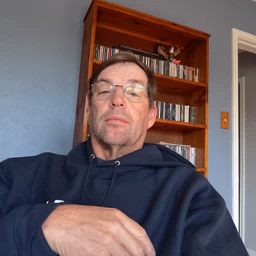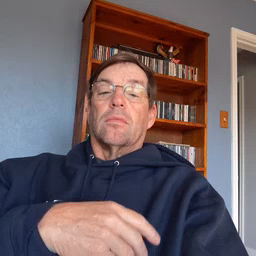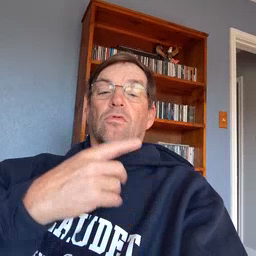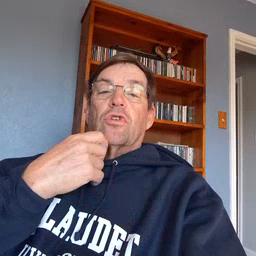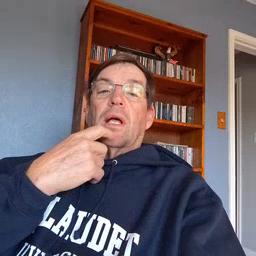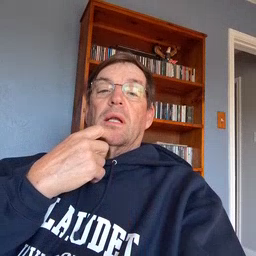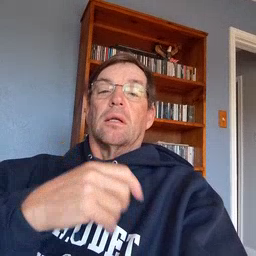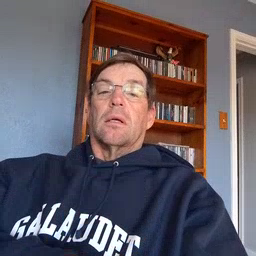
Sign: red